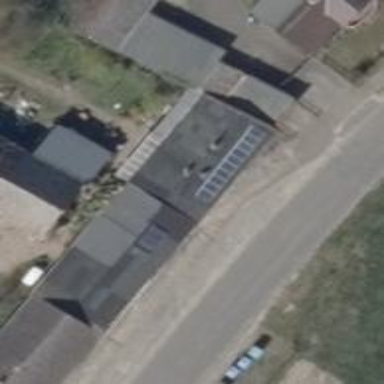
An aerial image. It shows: Solar photovoltaic panel generator producing electricity as small installation.